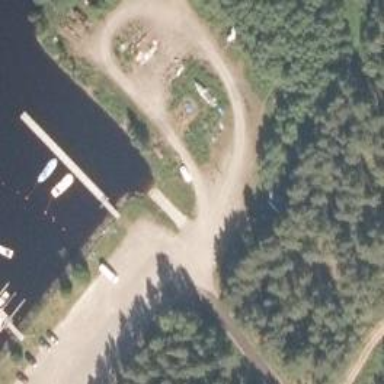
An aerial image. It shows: Marina on leisure land.